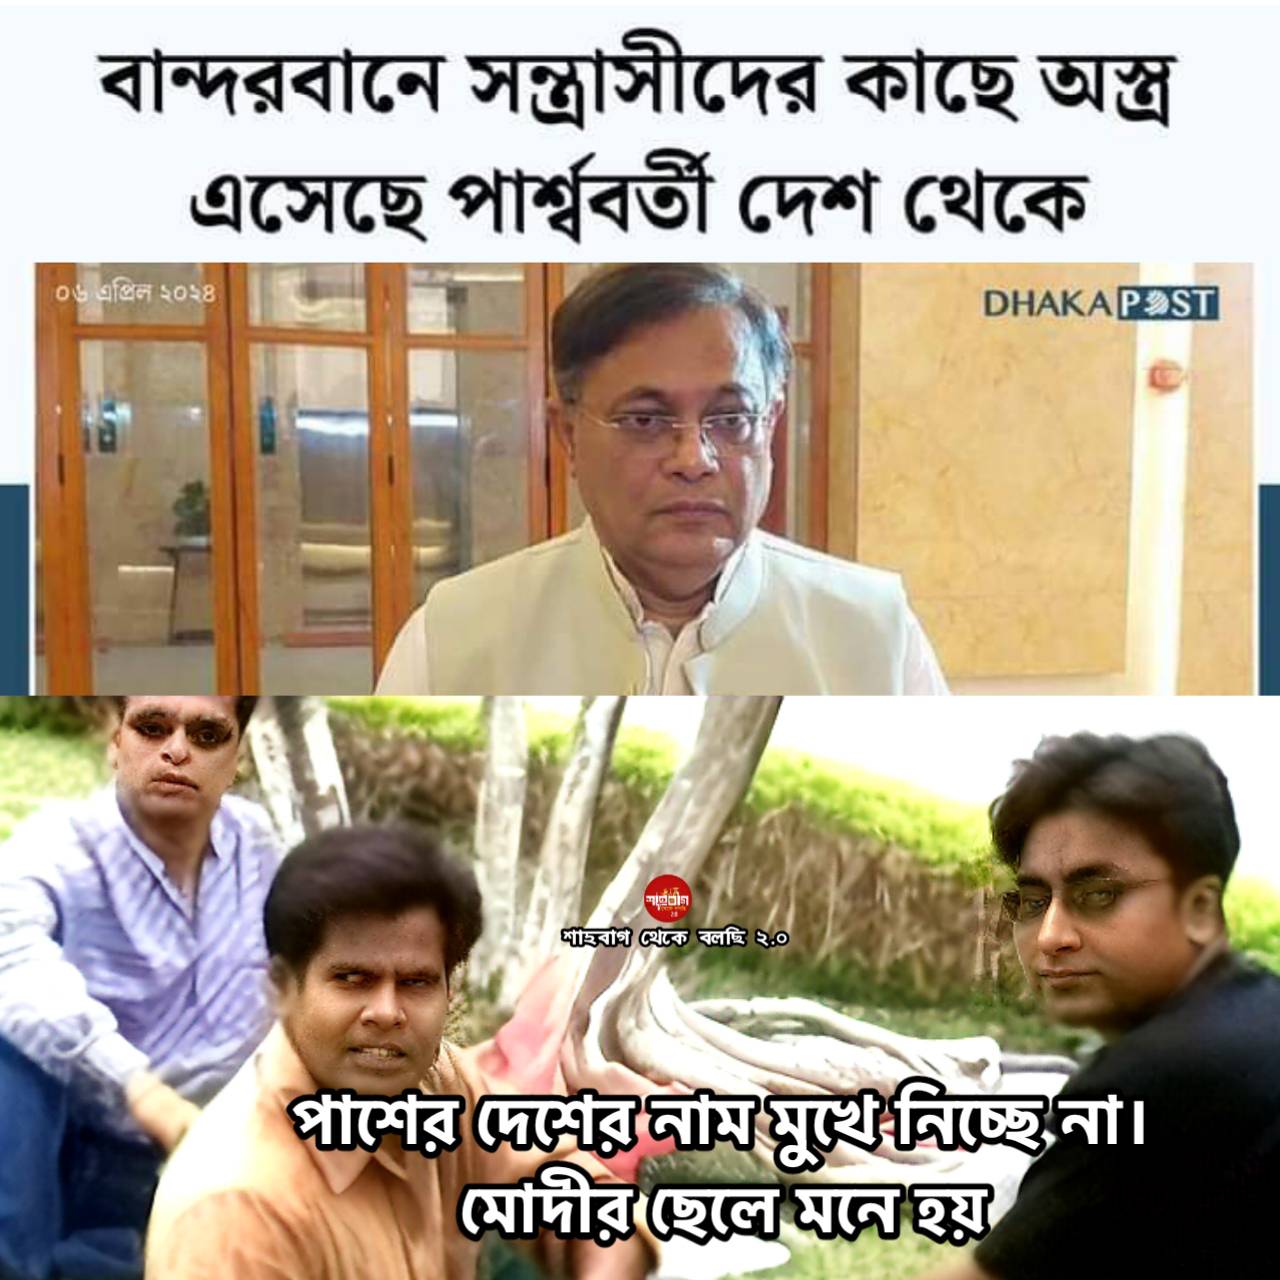
Text: বান্দরবানে সন্ত্রাসীদের কাছে অস্ত্র এসেছে পার্শ্ববর্তী দেশ থেকে পাশের দেশের নাম মুখে নিচ্ছে না মোদীর ছেলে মনে হয়
Label: Hate
Hate category: Political
Targeted group: Organization